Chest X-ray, PA view. Patient: 56 years old, sex F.
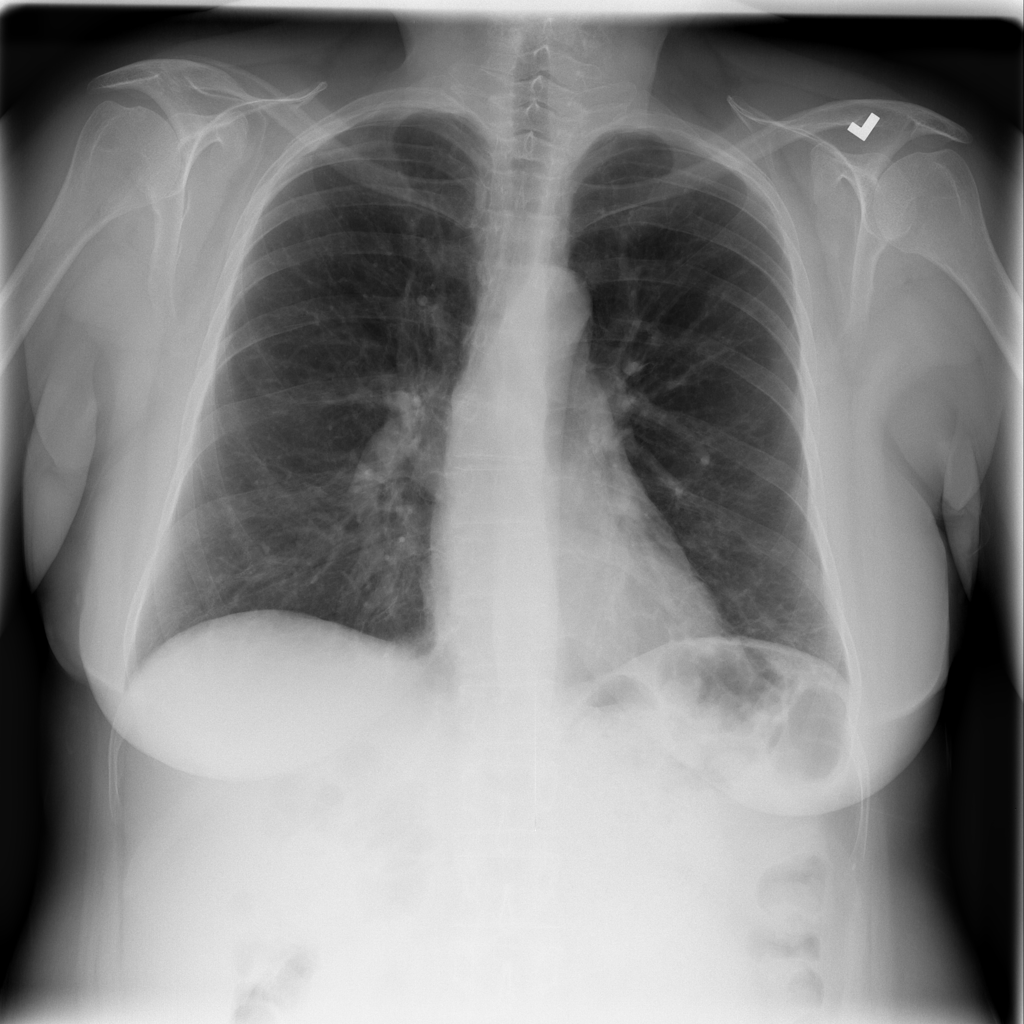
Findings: No Finding